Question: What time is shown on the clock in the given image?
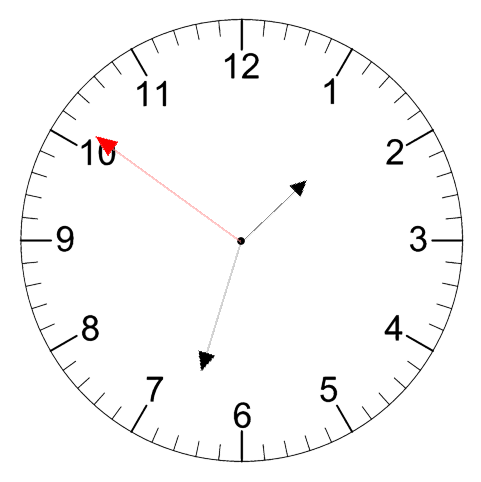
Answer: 01:32:51